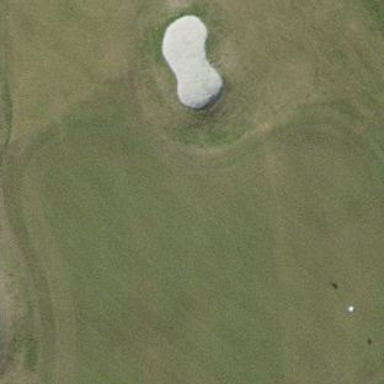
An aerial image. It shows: Golf fairway surrounded by grass.